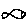
Label: fish